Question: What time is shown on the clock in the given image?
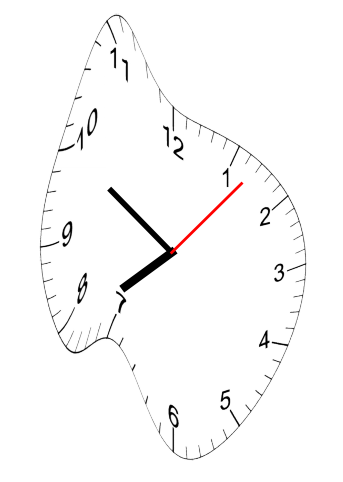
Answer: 07:50:07